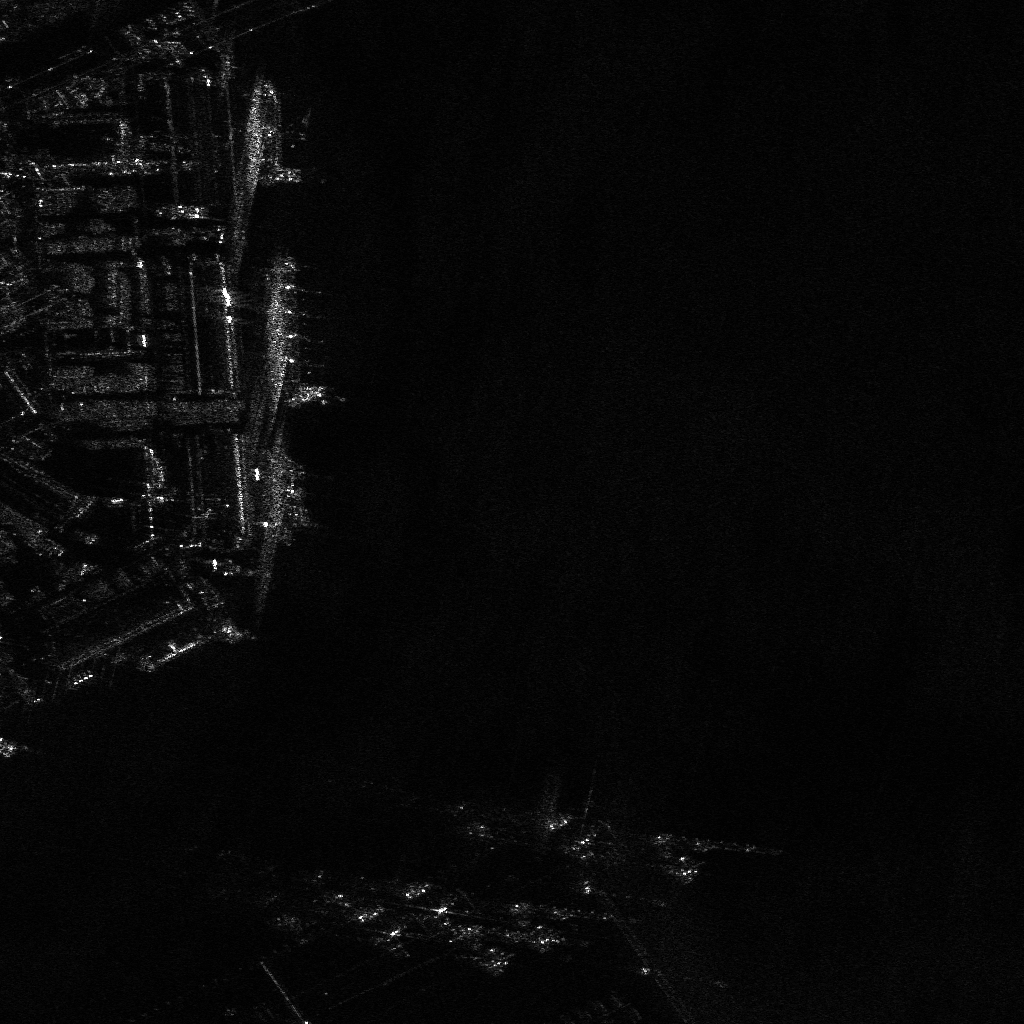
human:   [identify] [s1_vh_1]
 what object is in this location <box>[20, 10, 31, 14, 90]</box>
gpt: <ref>1 large container at the top left</ref>